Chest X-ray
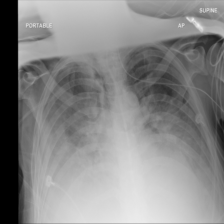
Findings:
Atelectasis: negative
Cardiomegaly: negative
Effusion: positive
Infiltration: positive
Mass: negative
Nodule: negative
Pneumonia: negative
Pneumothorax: negative
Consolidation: negative
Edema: negative
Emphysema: negative
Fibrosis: negative
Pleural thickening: negative
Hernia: negative